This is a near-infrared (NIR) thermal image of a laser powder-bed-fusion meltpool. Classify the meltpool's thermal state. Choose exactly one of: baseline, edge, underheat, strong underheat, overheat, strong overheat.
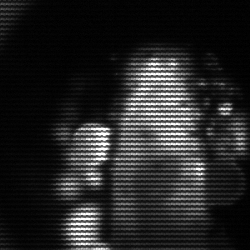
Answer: strong underheat